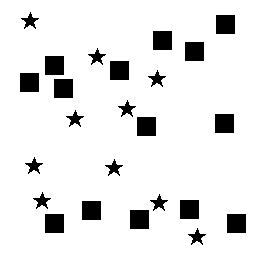
Squares: 14
Triangles: 0
Stars: 10
Total shapes: 24